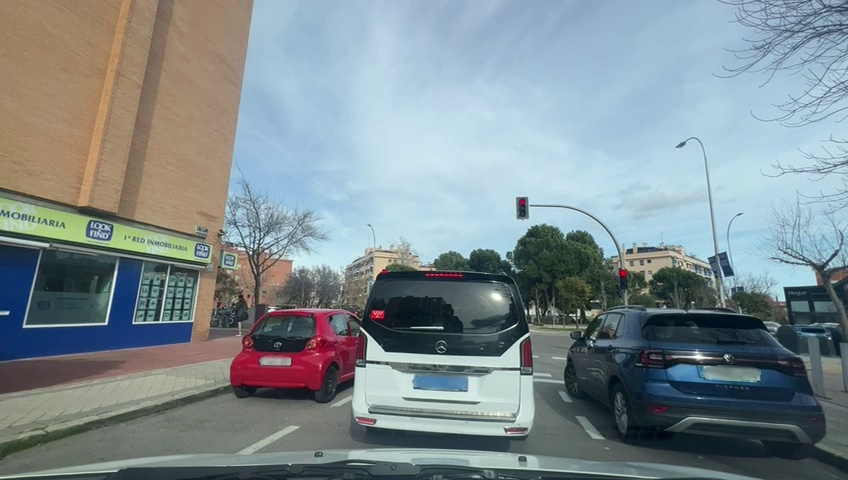
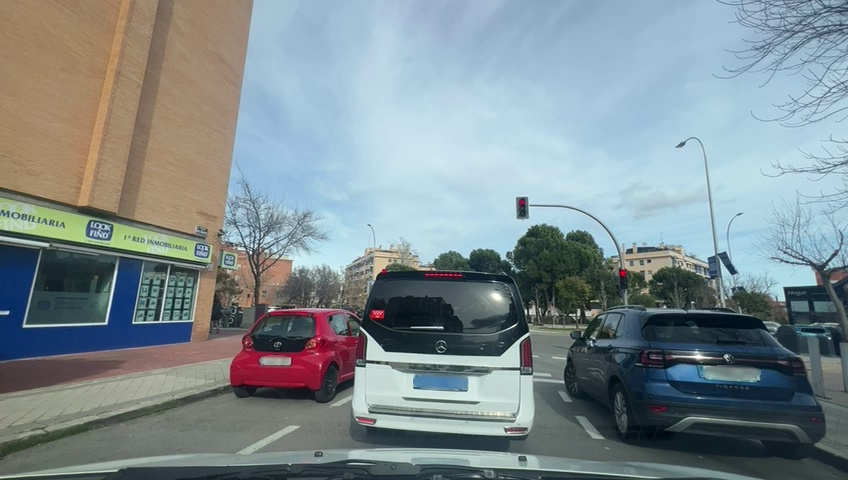
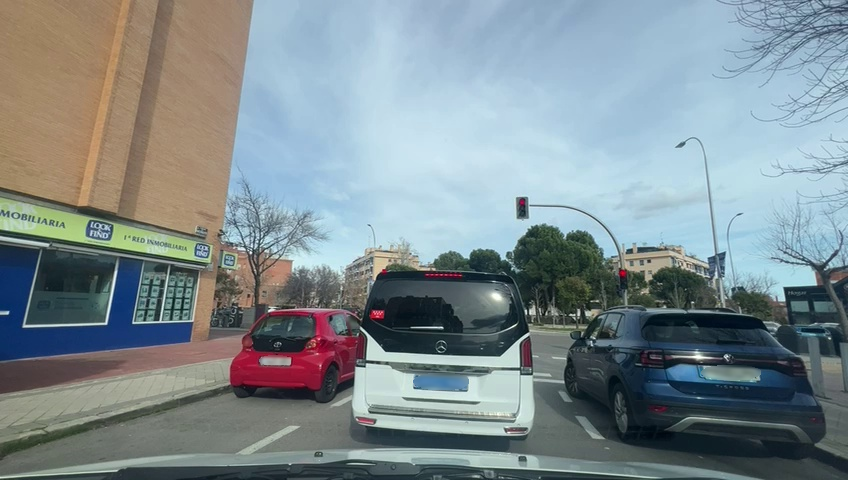
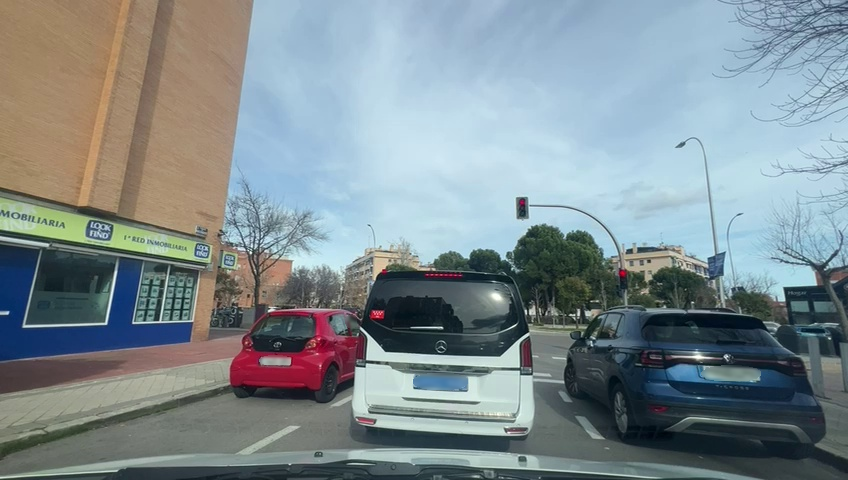
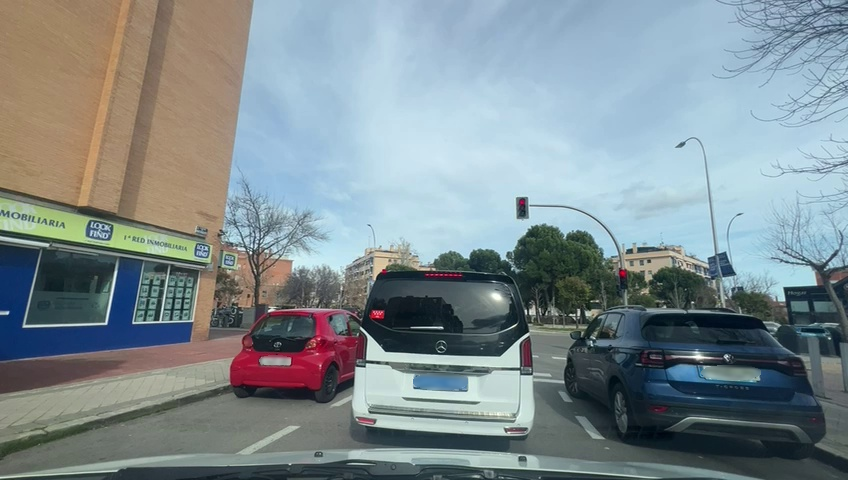
Situation: Traffic light
Question: Do you observe any red traffic light regulating the ego lane?
Answer: Yes
Reasoning: A red traffic light is visible directly ahead, aligned with the ego lane and direction of travel.

Situation: Traffic light
Question: What is the color of the traffic light regulating the ego lane?
Answer: Red
Reasoning: The traffic light facing the ego lane displays red.

Situation: Traffic light
Question: Is the ego vehicle positioned in a dedicated right-turn lane before the traffic light?
Answer: No
Reasoning: The ego vehicle is located in the central lane.

Situation: Traffic light
Question: Is the ego vehicle positioned in a dedicated left-turn lane before the traffic light?
Answer: No
Reasoning: The ego vehicle is located in the central lane.

Situation: Traffic light
Question: Are multiple traffic lights regulating the ego direction of travel displaying different colors simultaneously?
Answer: No
Reasoning: A red traffic light is visible directly ahead, aligned with the ego lane and direction of travel.